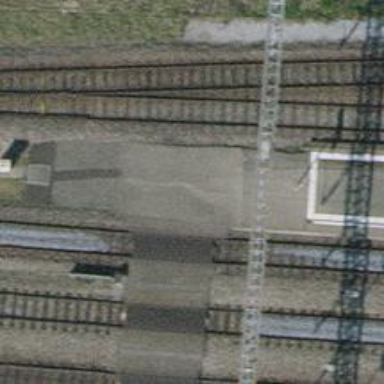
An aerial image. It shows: Level crossing along the railway.